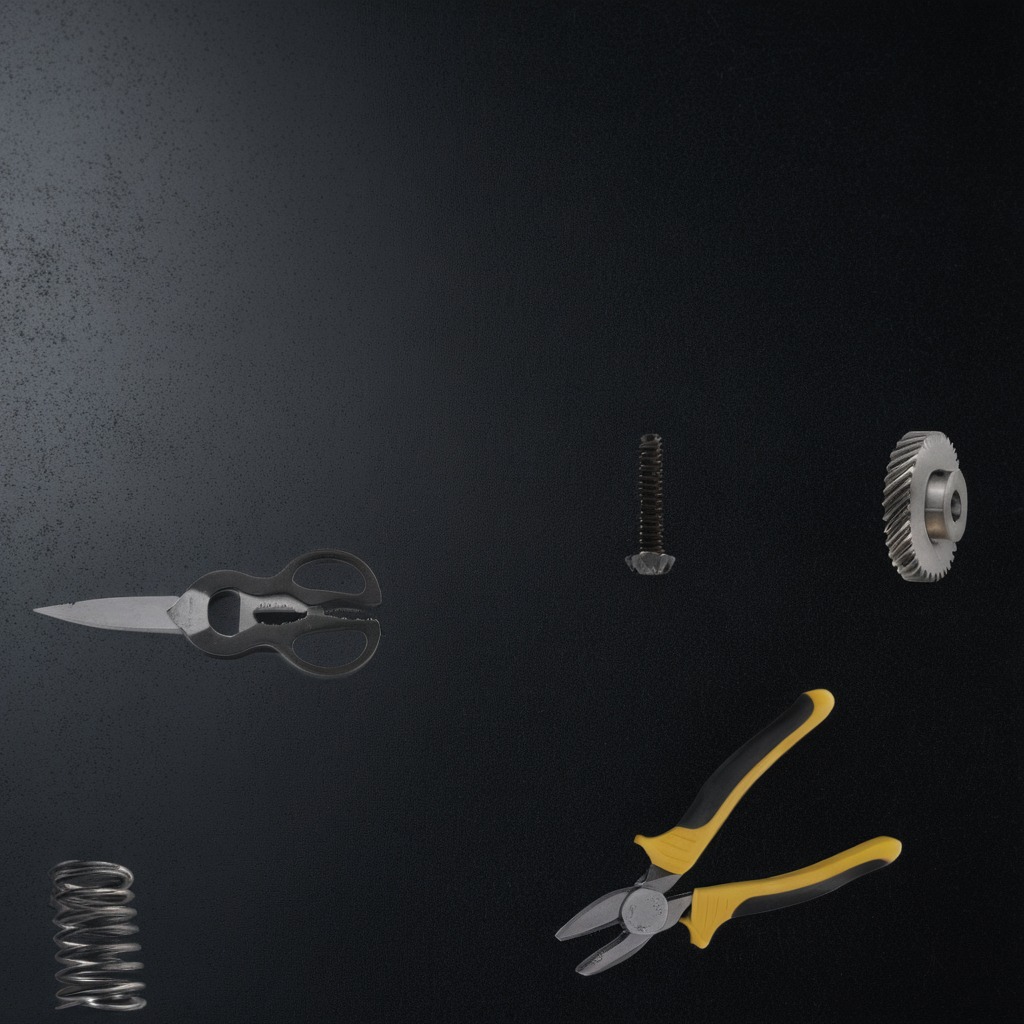
A steel gear with teeth, a metal machine screw, pliers, a coiled metal spring, and a pair of scissors are lying on a clean granite tabletop inside a workshop at night dim ambient light soft shadows worn but beneath the mat.